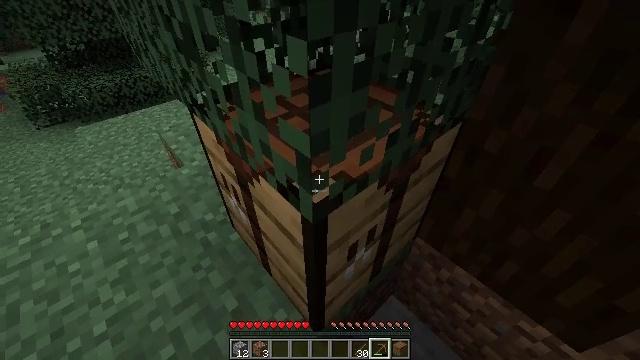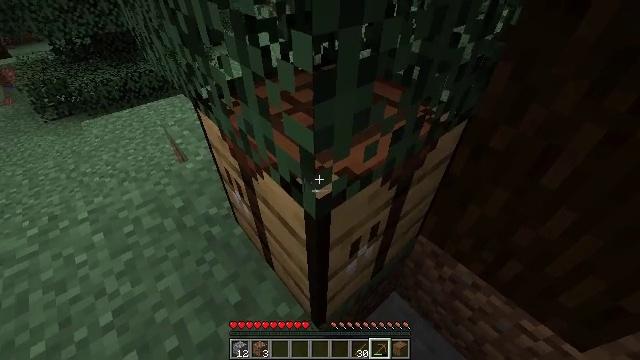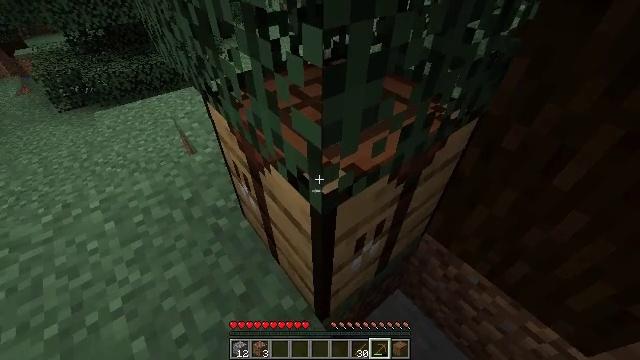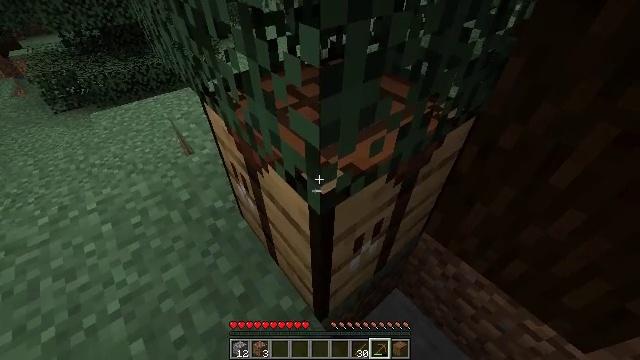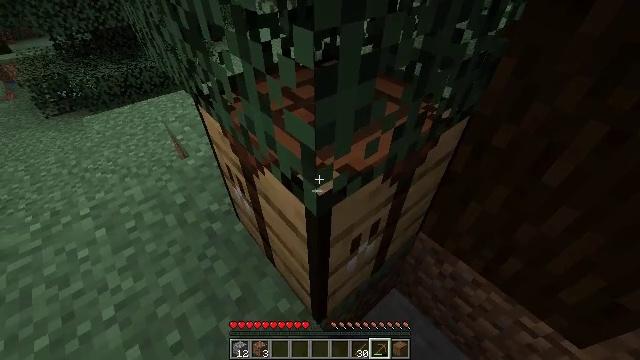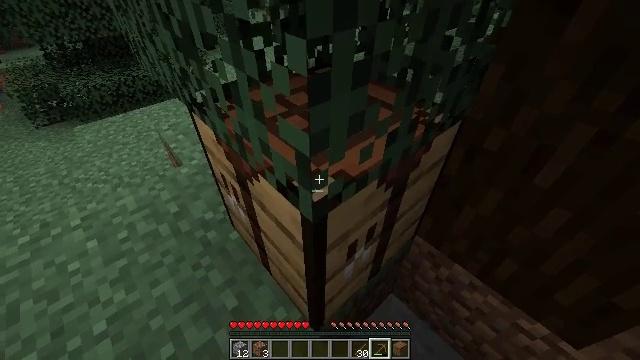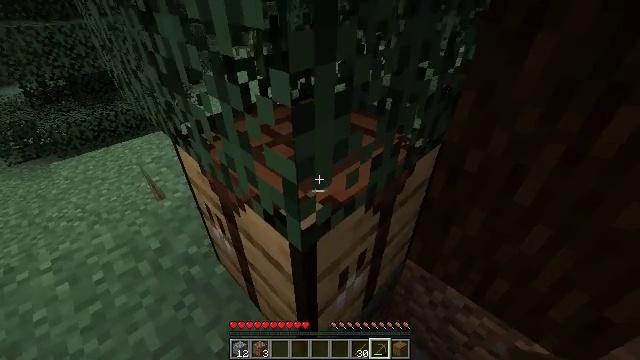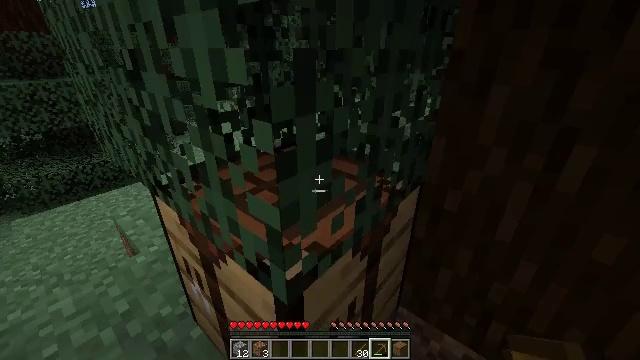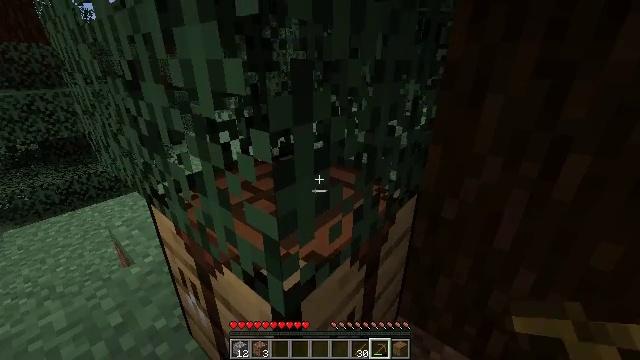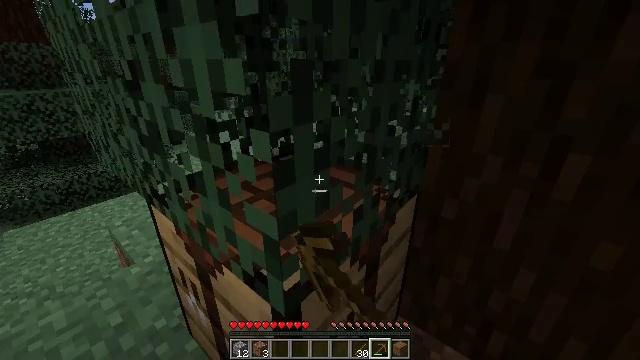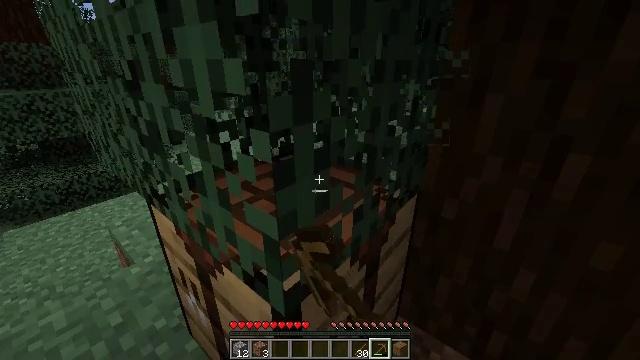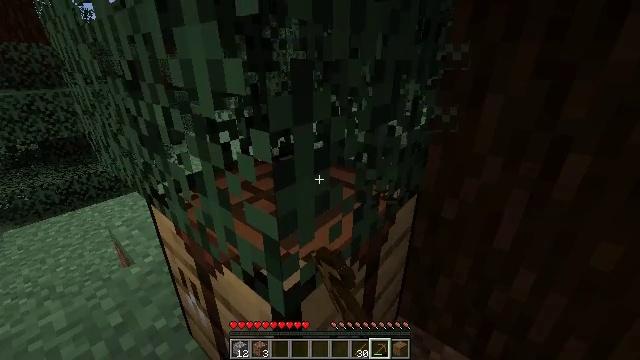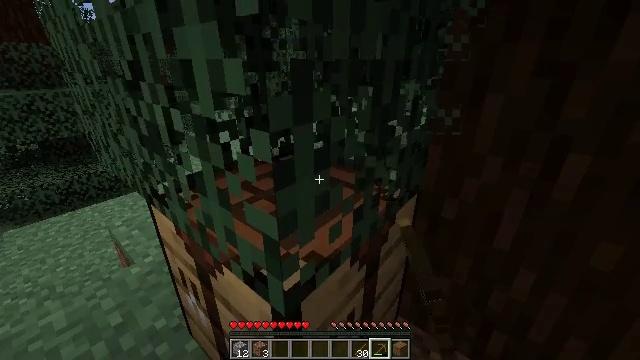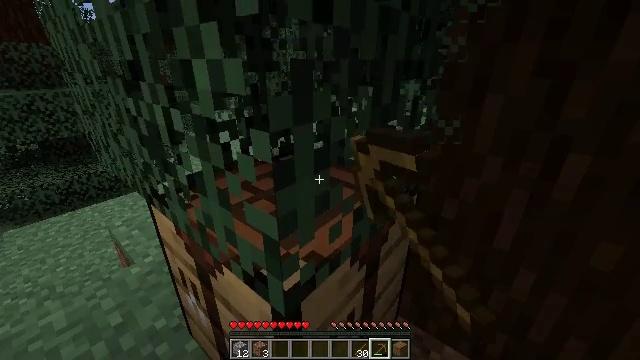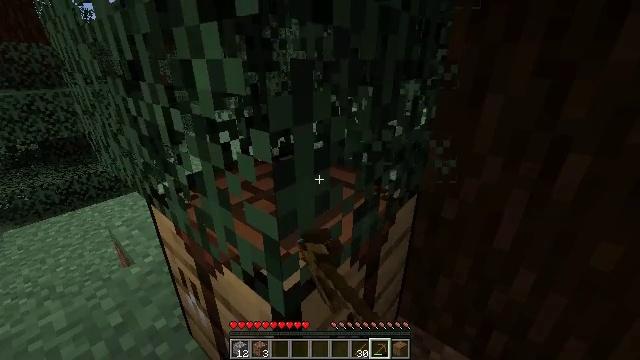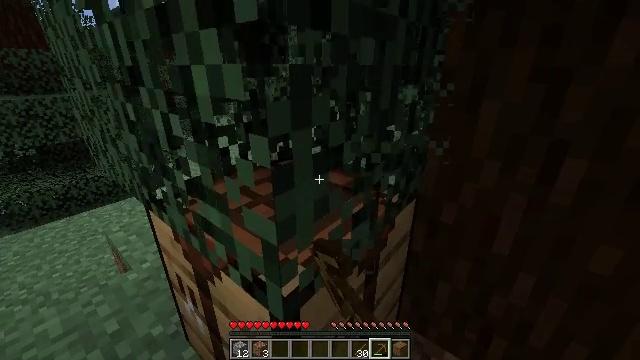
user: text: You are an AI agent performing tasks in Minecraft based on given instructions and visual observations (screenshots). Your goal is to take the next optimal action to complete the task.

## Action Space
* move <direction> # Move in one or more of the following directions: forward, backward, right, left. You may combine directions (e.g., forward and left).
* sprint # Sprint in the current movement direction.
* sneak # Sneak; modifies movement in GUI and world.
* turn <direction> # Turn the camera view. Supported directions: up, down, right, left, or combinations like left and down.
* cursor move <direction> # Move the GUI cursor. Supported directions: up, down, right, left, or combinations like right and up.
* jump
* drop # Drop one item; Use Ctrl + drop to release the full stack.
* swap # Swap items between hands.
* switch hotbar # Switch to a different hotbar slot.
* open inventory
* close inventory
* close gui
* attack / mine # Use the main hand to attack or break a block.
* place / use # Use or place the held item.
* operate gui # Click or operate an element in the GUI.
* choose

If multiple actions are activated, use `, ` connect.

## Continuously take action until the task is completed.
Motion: motion action
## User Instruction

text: Punch the spruce leaves to get saplings.
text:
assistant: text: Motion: turn left
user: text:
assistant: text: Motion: turn left and down
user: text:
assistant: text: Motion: no_op
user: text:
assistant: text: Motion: turn right
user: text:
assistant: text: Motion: turn right and up
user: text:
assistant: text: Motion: turn right and up
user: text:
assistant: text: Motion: turn right and up
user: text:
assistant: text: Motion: turn up, attack / mine
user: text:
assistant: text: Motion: attack / mine
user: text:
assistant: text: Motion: attack / mine
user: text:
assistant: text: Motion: attack / mine
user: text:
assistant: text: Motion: attack / mine
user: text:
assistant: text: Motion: attack / mine
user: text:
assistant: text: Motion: attack / mine
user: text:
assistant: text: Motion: turn up, attack / mine
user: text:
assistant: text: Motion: turn up, attack / mine
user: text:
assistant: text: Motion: attack / mine
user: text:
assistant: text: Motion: attack / mine
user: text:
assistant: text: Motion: attack / mine
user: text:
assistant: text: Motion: move left, attack / mine
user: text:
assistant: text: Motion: attack / mine